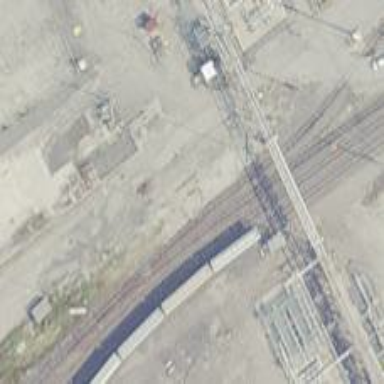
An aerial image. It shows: Rail spur service.